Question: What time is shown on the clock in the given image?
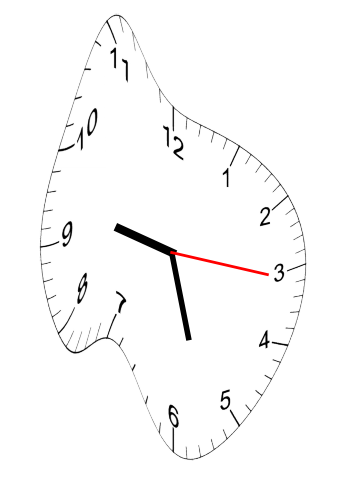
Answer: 09:27:16